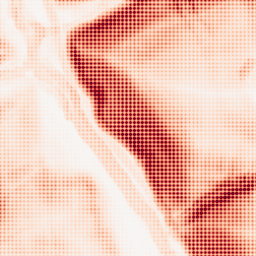
Category: morphological
Decomposition family: morphological_gradient
Decomposition parameters: size: 10
shape: square
Upsampling method: sinc_blackman
Upsampling parameters: scale: 4
kernel_size: 4
Upsampling scale: 4